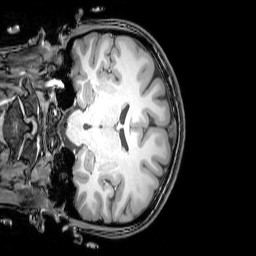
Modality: T1w
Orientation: coronal
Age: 26
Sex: female
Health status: healthy
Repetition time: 0.081 s
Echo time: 0.037 s